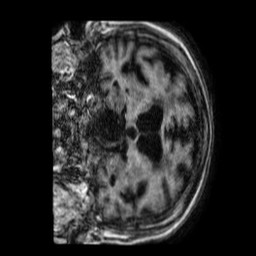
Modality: T1w
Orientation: coronal
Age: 79
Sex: female
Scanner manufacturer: philips
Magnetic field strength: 1.5 T
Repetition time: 0.007023 s
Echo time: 0.003175 s